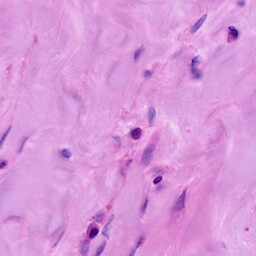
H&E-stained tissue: Breast